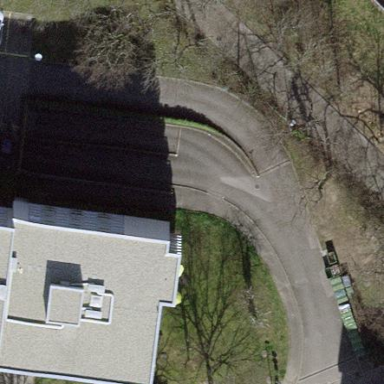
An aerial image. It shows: View of apartment building.